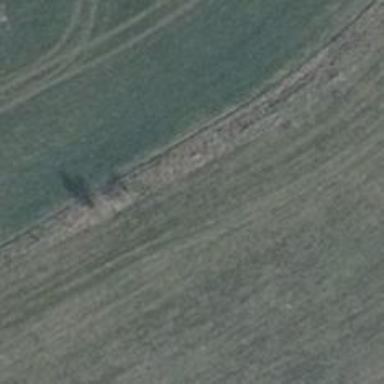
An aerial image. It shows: Hunting stand.